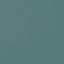
Label: SeaLake